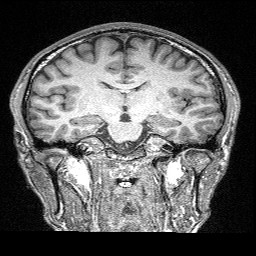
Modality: T1w
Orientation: sagittal
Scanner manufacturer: siemens
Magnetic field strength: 3 T
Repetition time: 2.25 s
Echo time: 0.00306 s